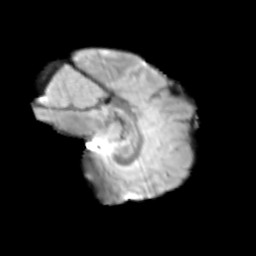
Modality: T2w
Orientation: sagittal
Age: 13
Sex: female
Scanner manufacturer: siemens
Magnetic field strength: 3 T
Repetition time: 3.8 s
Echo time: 0.07 s